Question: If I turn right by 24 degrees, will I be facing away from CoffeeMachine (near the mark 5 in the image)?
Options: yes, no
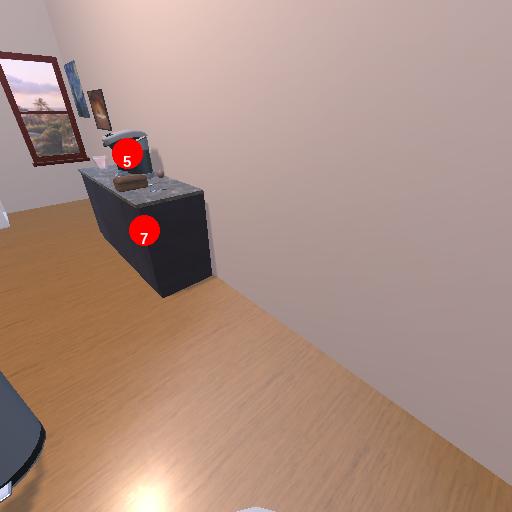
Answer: yes